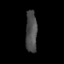
Tissue: prostate
Cell type: T cells
Senescence score: 0.3346
Nuclear area (px): 464
Mean DAPI intensity: 75.802